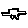
Label: car